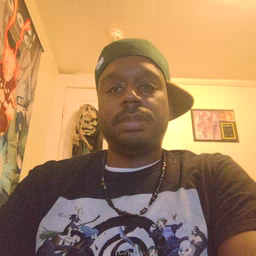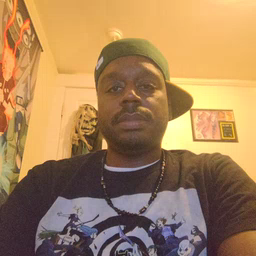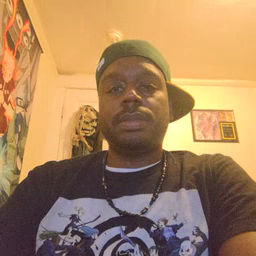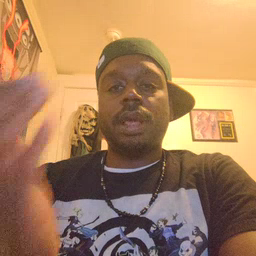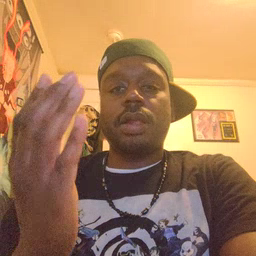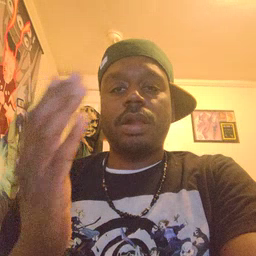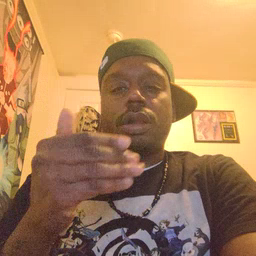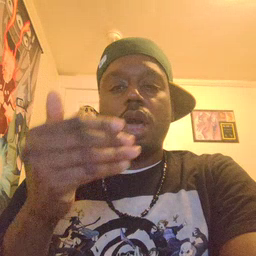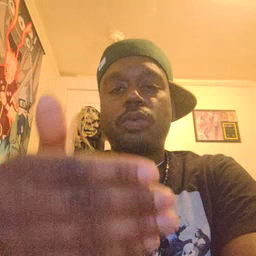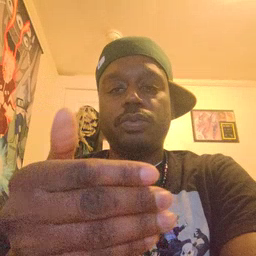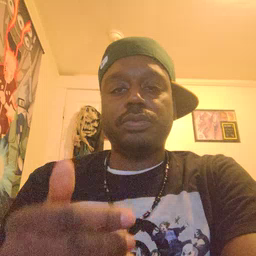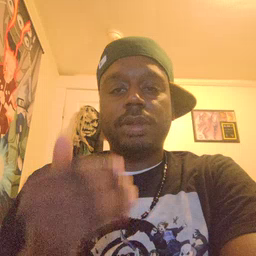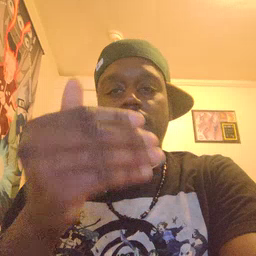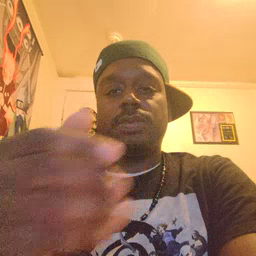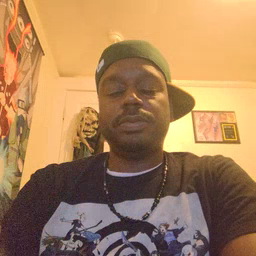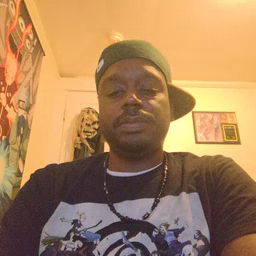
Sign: close